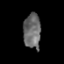
Tissue: prostate
Cell type: Endothelial cells
Senescence score: 0.7089
Nuclear area (px): 600
Mean DAPI intensity: 104.583